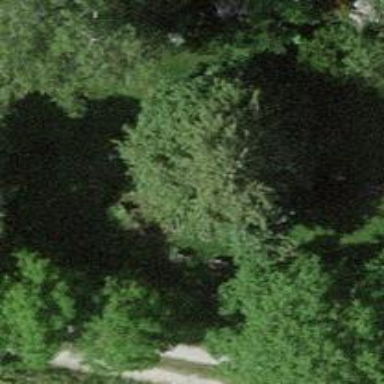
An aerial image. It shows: Evergreen tree with needle-leaved leaves.